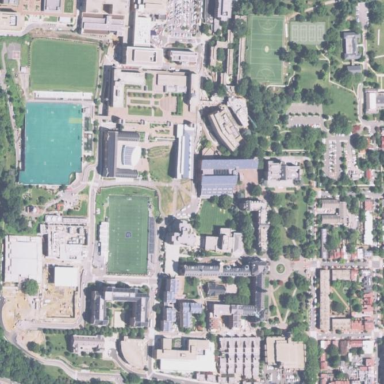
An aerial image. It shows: University.